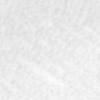
Label: no_change